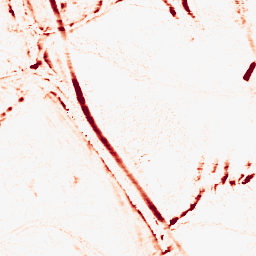
Category: morphological
Decomposition family: morphological_ellipse
Decomposition parameters: operation: opening
width: 5
height: 10
Upsampling method: linear_exact
Upsampling parameters: scale: 2
Upsampling scale: 2